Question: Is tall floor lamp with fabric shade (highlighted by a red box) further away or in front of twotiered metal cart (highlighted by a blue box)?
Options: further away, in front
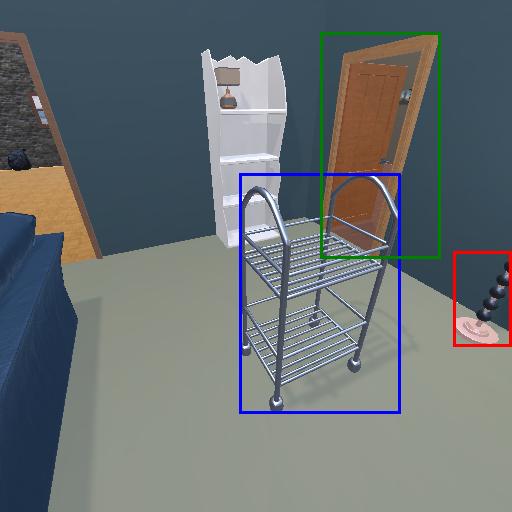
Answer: further away